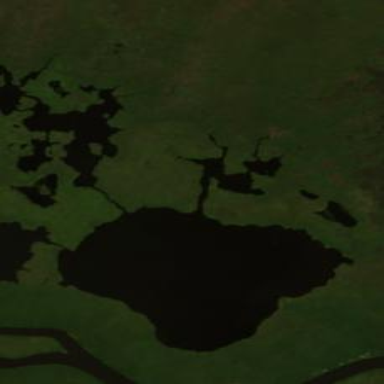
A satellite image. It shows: Lake with natural water.